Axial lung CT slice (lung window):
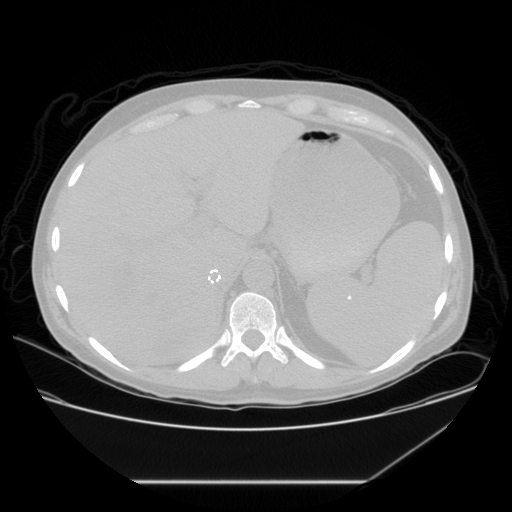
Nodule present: no